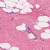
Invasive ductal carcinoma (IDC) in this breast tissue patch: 0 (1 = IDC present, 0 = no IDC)